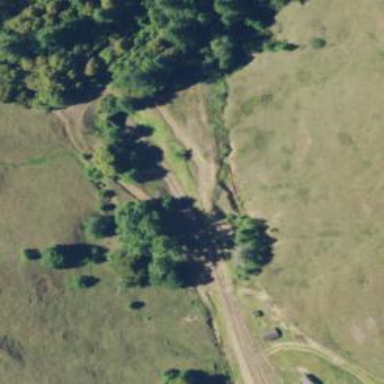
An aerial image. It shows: Preserved railway with rails.